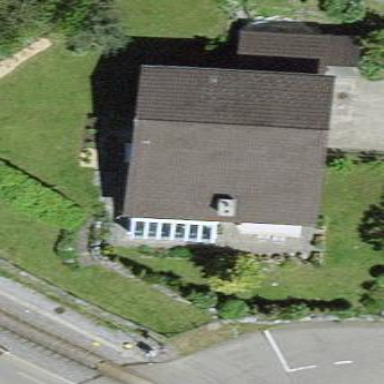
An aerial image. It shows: Detached building.